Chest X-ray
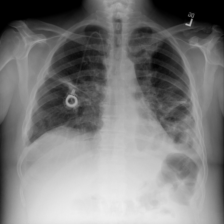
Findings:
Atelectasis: negative
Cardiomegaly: negative
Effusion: negative
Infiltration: negative
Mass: negative
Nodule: negative
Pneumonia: negative
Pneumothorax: negative
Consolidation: negative
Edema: negative
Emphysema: negative
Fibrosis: negative
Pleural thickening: positive
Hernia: negative